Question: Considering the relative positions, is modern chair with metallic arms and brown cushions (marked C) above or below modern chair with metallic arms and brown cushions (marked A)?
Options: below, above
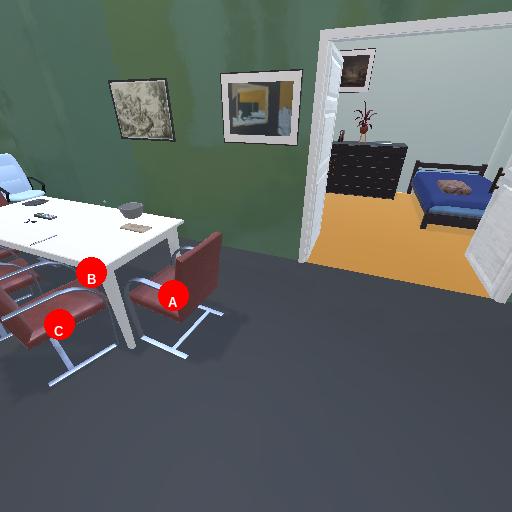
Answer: below